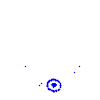
Particle: electron